Aerial crown-view tile of a tropical tree (Barro Colorado Island, Panama), acquired 20241112:
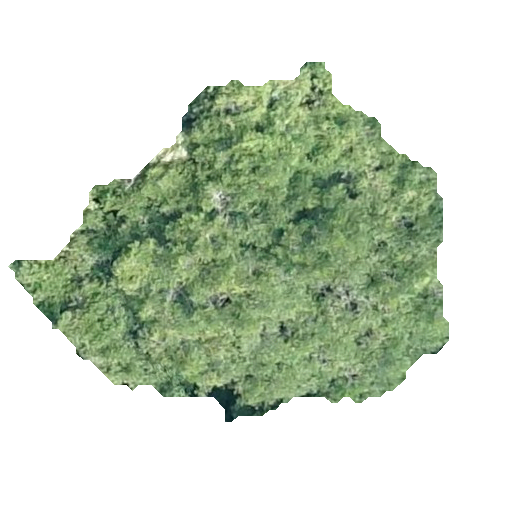
Species: Ocotea oblonga
GBIF accepted scientific name: Ocotea oblonga
Crown area: 154.703 m²